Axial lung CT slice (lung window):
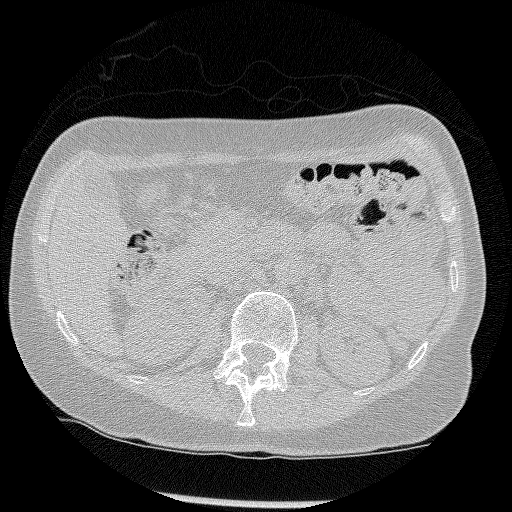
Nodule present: no